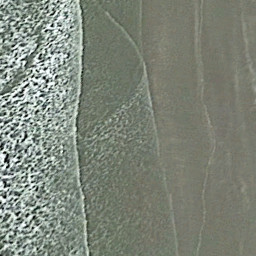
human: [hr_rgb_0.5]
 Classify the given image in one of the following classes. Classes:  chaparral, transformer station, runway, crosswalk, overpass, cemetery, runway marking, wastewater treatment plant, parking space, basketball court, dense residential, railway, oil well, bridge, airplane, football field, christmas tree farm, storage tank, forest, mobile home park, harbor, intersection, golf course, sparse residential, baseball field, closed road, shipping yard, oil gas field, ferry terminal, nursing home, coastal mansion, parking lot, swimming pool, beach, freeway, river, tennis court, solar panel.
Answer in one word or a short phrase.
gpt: beach